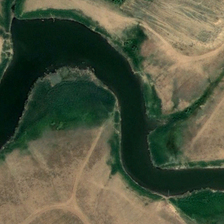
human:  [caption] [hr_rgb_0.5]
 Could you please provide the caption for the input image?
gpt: around an emerald river is yellow land .

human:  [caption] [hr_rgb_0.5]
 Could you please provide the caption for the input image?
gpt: a river is surrounded by land .

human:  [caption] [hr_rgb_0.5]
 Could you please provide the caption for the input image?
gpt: a river is surrounded by land .

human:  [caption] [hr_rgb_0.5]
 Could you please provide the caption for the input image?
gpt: around an emerald river is yellow land .

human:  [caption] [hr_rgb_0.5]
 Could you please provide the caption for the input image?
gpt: a river is surrounded by land .